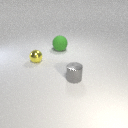
small gray metal cylinder to the right of large green rubber sphere